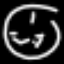
Label: clock